Field crop: maize
Growth stage: 2
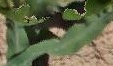
Species: maize